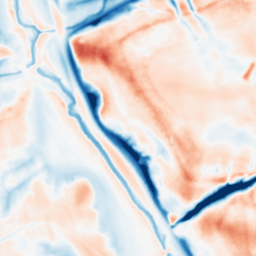
Category: multiscale
Decomposition family: dog_multiscale
Decomposition parameters: sigma_ratio: 1.6
n_scales: 5
base_sigma: 1
Upsampling method: bspline
Upsampling parameters: scale: 8
Upsampling scale: 8